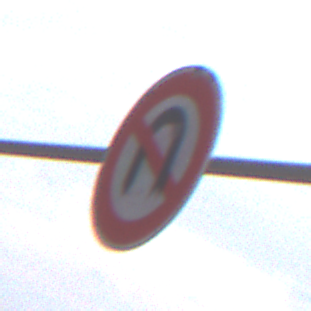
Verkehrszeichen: VerbotWenden
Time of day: MorningAfternoon
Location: Outdoor (Nature)
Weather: Overcast
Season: NotSpecified
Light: Natural